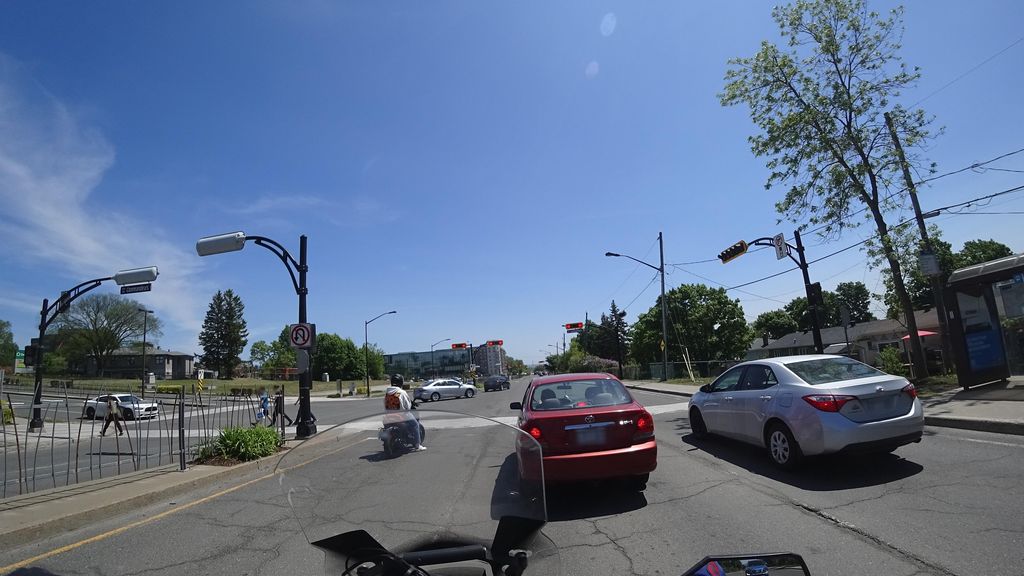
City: quebec_city